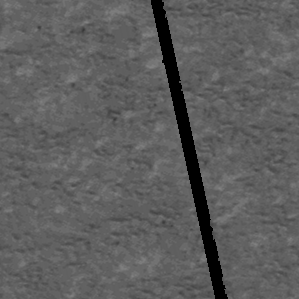
Label: frost